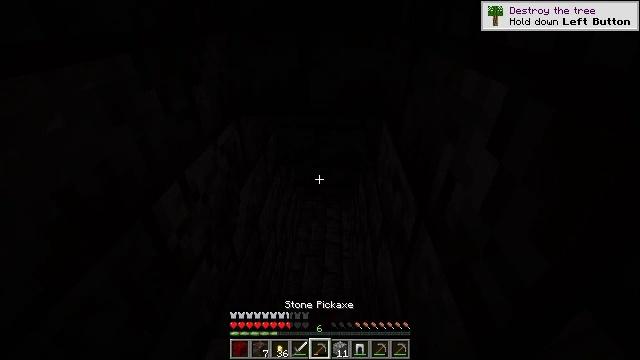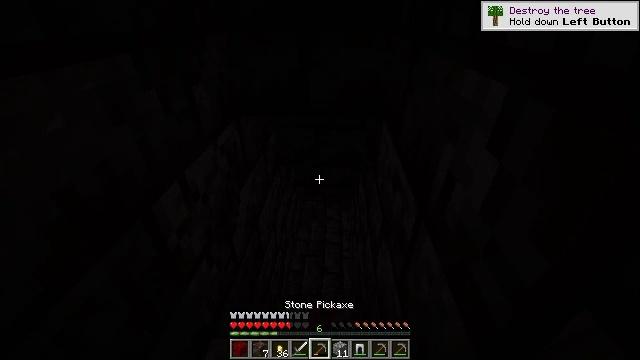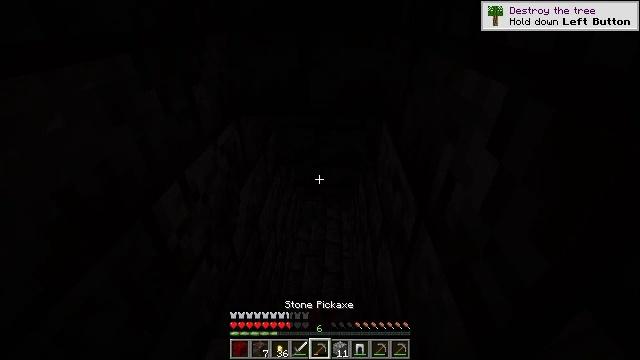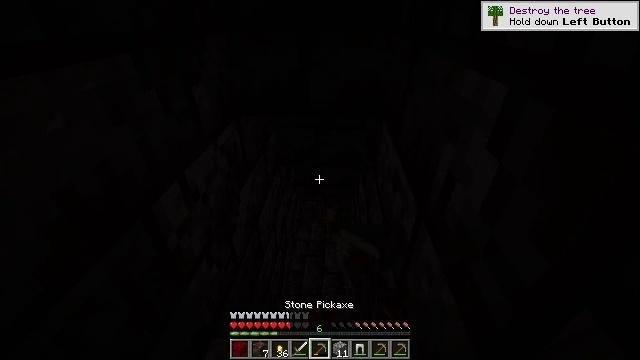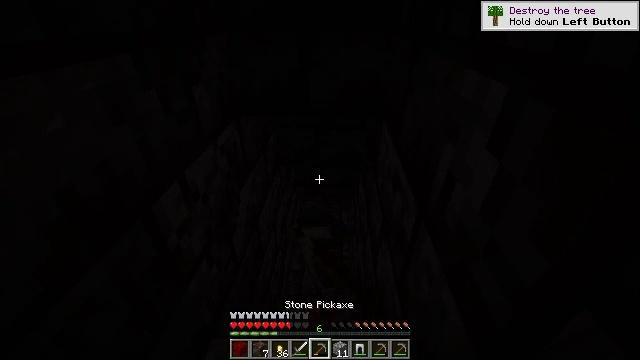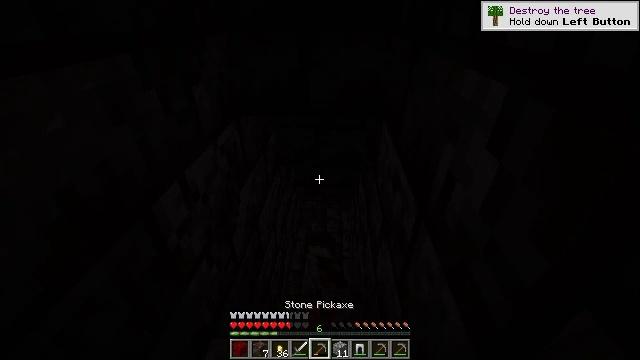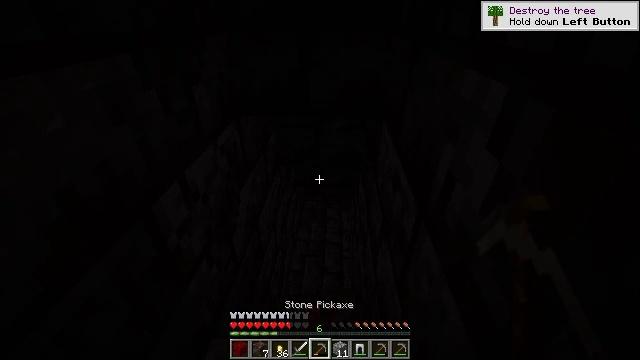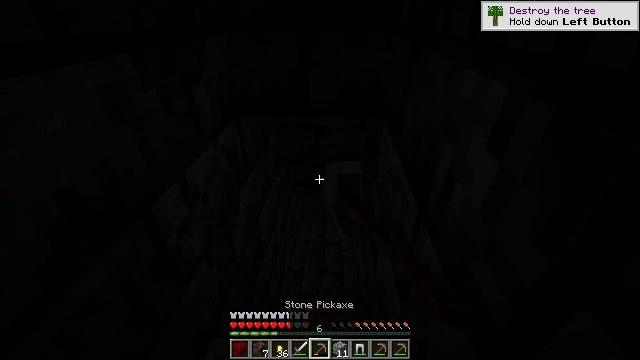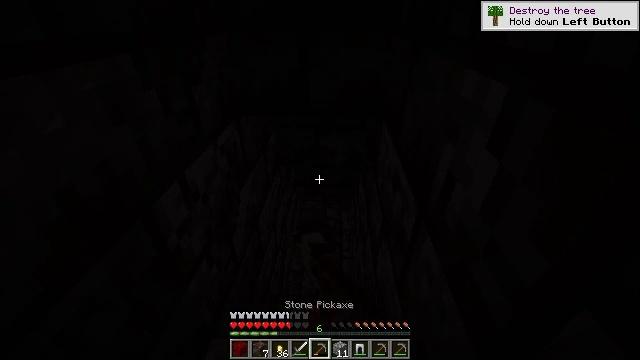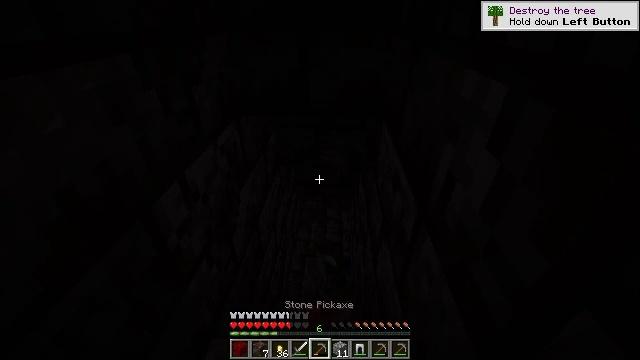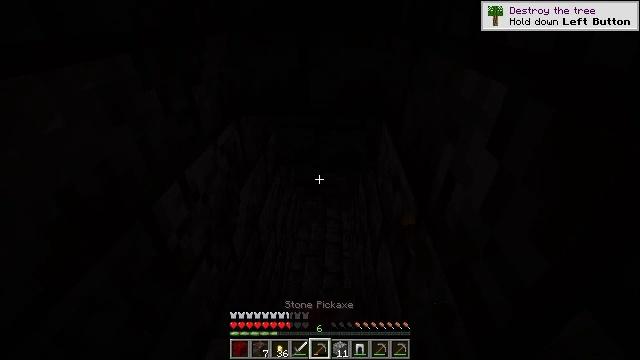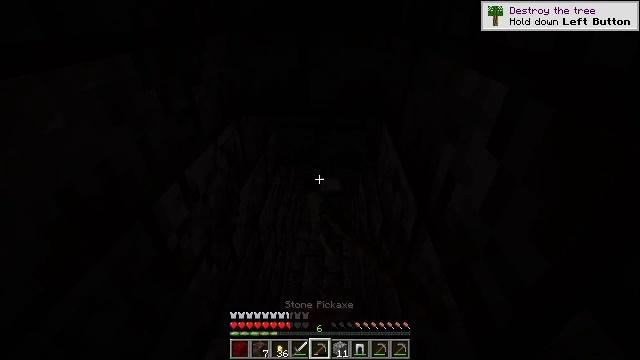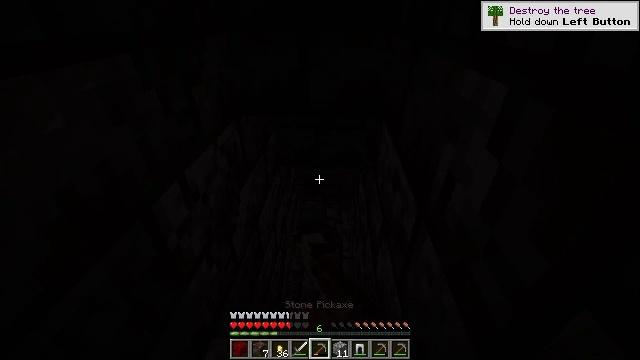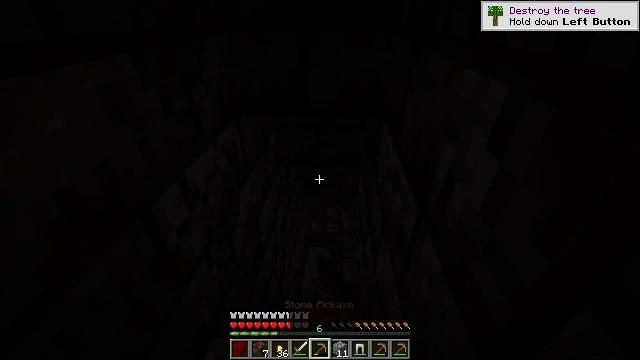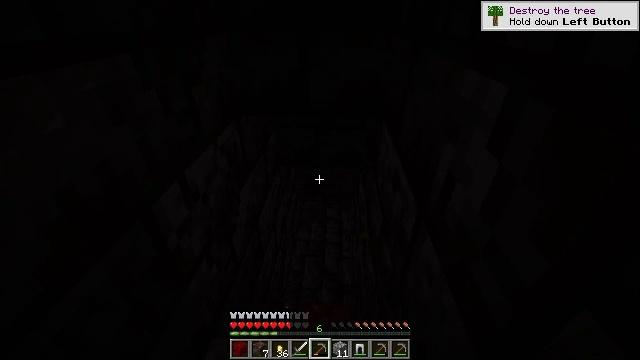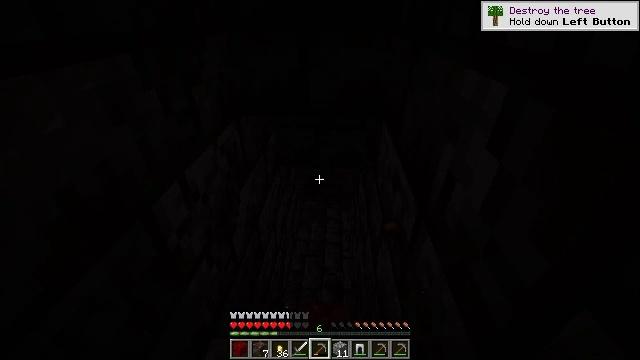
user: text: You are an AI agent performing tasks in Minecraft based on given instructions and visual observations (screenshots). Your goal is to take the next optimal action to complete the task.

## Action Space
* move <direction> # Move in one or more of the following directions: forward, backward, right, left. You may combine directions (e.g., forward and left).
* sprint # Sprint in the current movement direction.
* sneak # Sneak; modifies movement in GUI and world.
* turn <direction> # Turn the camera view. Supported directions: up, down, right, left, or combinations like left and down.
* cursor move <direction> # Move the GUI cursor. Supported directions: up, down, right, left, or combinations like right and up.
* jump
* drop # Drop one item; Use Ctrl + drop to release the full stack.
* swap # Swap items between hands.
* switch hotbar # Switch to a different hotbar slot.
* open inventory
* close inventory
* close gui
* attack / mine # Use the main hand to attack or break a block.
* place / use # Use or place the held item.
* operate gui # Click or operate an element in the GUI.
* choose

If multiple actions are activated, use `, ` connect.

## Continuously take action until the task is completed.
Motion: motion action
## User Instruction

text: Retrieve polished blackstone bricks from a structure.
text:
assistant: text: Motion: attack / mine
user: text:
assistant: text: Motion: attack / mine
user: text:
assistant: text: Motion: attack / mine
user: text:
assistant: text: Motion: attack / mine
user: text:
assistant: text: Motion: attack / mine
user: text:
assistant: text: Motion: attack / mine
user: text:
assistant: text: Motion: attack / mine
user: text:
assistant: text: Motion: attack / mine
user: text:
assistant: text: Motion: attack / mine
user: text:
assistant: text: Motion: attack / mine
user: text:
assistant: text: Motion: attack / mine
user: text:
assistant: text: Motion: attack / mine
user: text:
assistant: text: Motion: attack / mine
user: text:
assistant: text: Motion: attack / mine
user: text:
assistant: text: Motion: attack / mine
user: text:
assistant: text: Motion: attack / mine